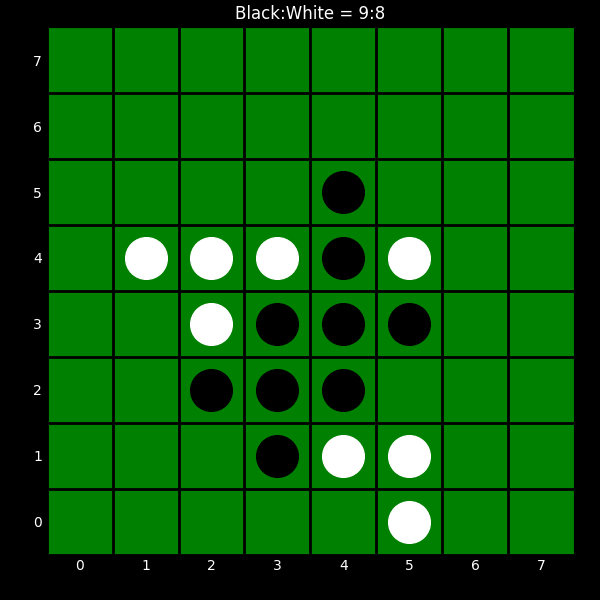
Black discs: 9
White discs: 8